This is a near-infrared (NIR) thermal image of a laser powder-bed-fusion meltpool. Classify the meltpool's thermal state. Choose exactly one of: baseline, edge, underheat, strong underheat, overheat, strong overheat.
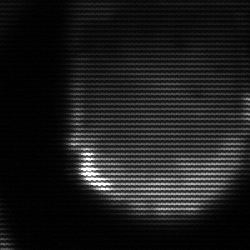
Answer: edge